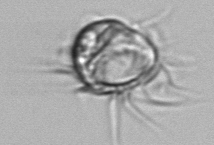
Label: Leegaardiella_ovalis